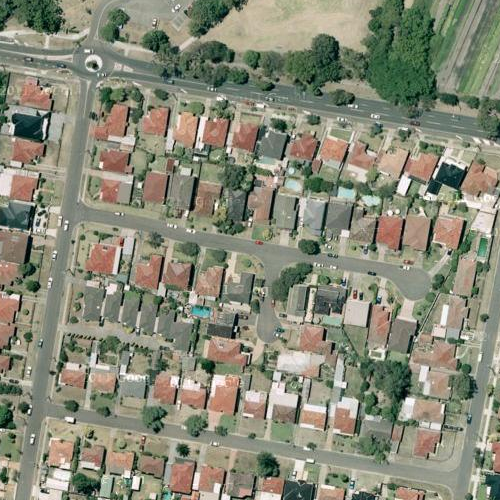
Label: sydney